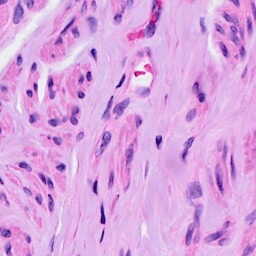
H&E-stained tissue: Ovarian